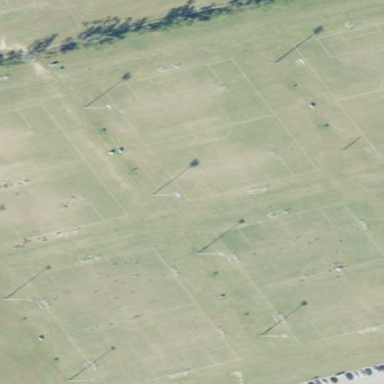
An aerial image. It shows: Soccer pitch for outdoor sports and leisure activities.